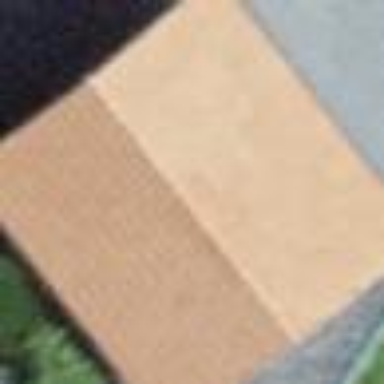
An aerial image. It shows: Garage.